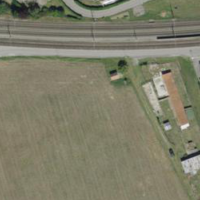
EUNIS habitat code: 53
Species observed at this site:
Vicia cracca
Erigeron canadensis
Chelidonium majus
Potentilla recta